Aerial crown-view tile of a tropical tree (Barro Colorado Island, Panama), acquired 20250616:
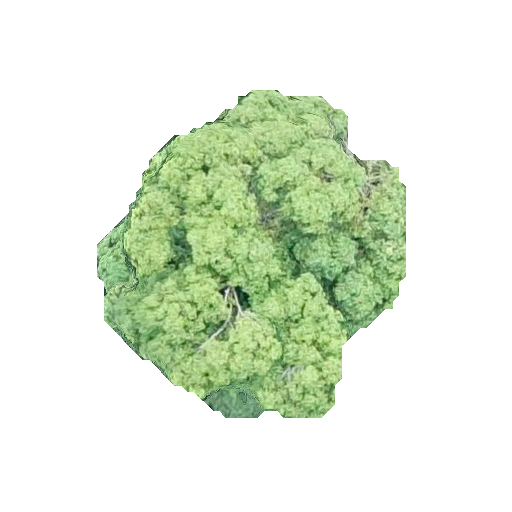
Species: Ocotea leptobotra
GBIF accepted scientific name: Ocotea leptobotra
Crown area: 104.444 m²